Question: I have a measurement called "testtable" where I have kept my testcaseIDs in 1 column, time in 1 column and latency which is a value in one column. I fetched latency from the influxDB query in Grafana.

I see the output in the table format. I am unable to see the data in the timeseries graph. Also, how do I consider the time data read from the influxdb as my x-axis and y-axis as Latency with the graph showing the data points.
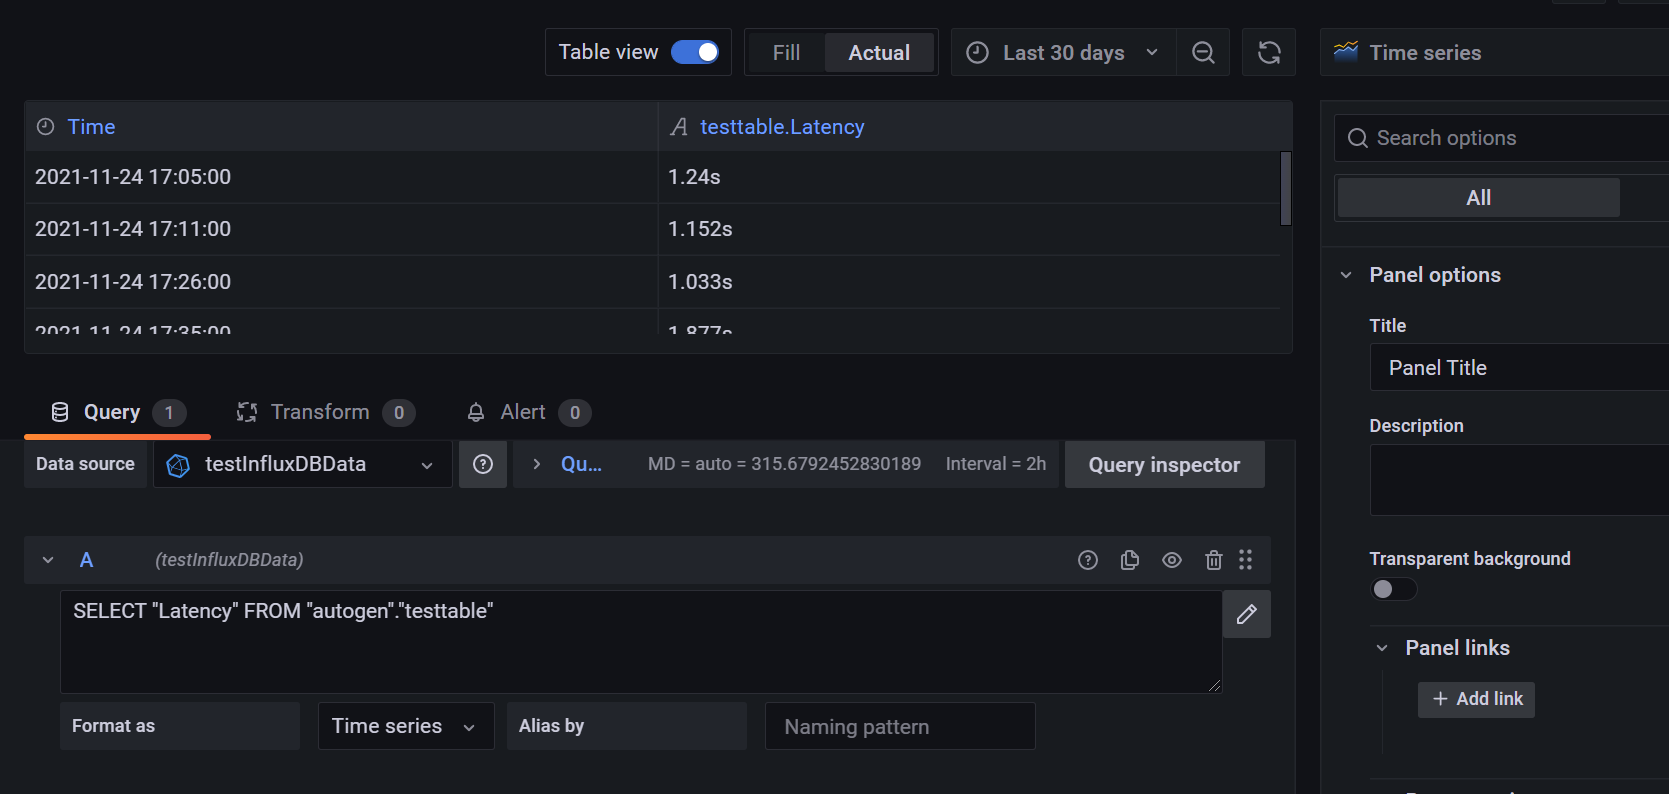
Answer: Your latency is a string, e.g. '1.24s' - you can't graph strings in the Grafana. Only numbers e.g. '1.24' (integers/floats) can be graphed. Also InfluxDB doesn't have 'column', but it has 'fields' and 'tags'. Make sure your latency is a field.